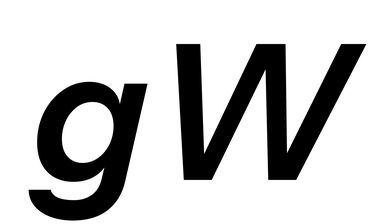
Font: InstrumentSans-Italic_SemiBold_Italic